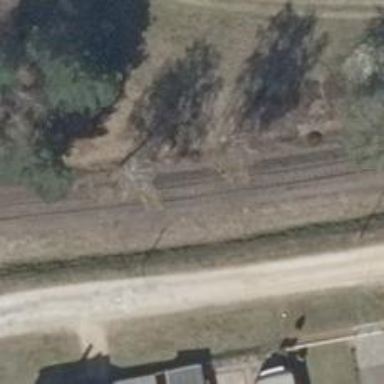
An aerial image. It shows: Disused railway.